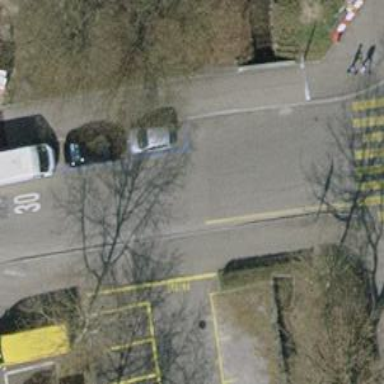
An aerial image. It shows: Unmarked crossing with traffic calming table.